Question: I've tried doing some searching, but I'm having troubles finding what I specifically need. I currently have this.
'''
location = 'Location'
data = pd.read_csv('testbook.csv')
df = pd.DataFrame(data)
search = 'OR' # This will be replaced with an input
row = (df[df.eq(search).any(1)])
print(row)
Location = row.at[0, location]
print(Location)
'''
This outputs this
row print out
'''
Location City Price Etc
0 FL OR 50 123
'''
Location print out
'''
FL
'''

this is the CSV information that it's pull the data from.
My main question and issue is what I'm trying to find out is at this specific line of code
'''
Location = row.at[0, location]
'''
for Location what I'm trying to do and see if possible is in the brackets [0, location].
I want it to automate in the future since for example if I need to find instead of 'OR' I need to find what data is in 'OR1'. The issue is that the [0] is related to the Row # hence this(this is the entire df).
'''
Location City Price Etc
0 FL OR 50 123
1 FL1 OR1 501 1231
2 FL2 OR2 502 1232
'''
I would have to manually change the code every single time which of course is unfeasible with what I'm trying to accomplish.
My main question is, how do I pull specific row numbers all the way on the left and take that output and make it a variable that I can input anywhere?
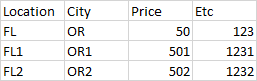
Answer: I'm having a bit of trouble figuring out what you are looking for but this is my best guess
'''
import pandas as pd
data = {'Location':['FL', 'FL1', 'FL2'],
'City': ['OR', 'OR1', 'OR2'],
'Price':[50, 501, 502],
'Etc': [123,1231,1232]}
data = pd.DataFrame(data)
df = pd.DataFrame(data)
# Given search term -> find location
search = 'OR'
# Outputs 'FL'
df['Location'][df['City'] == search].any()
'''